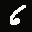
Label: 6